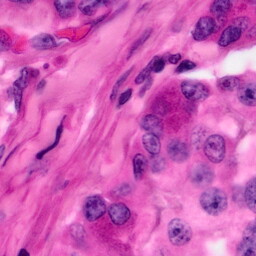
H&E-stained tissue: Pancreatic